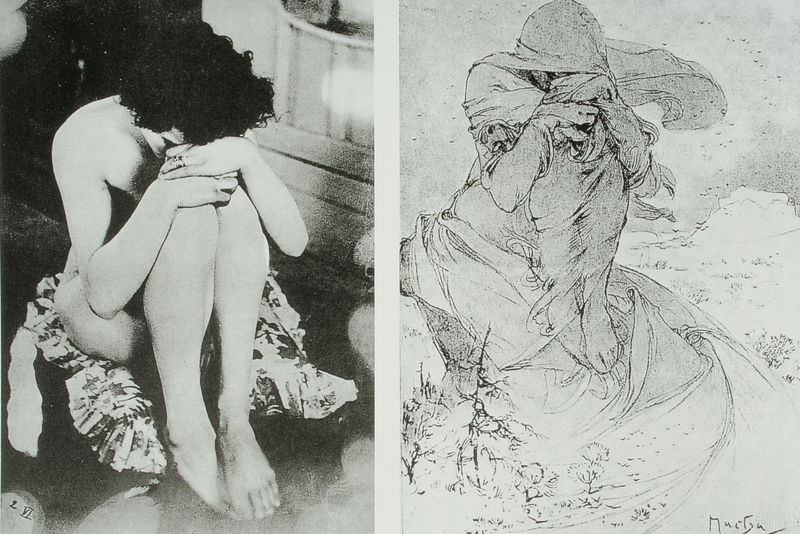
Titel: Februar; Fotografie eines Models für Februar
Künstler: Alfons Mucha
Schlagwörter: akt, baum, berg, dunkel, felsen, fuß, hand, haut, himmel, kopf, nackt, umhang, weiß, bäume, frauen, landschaft, mädchen, sitzen, bewegung, blumen, frau, frisur, grau, haar, hell, hintergrund, hut, kleid, licht, raum, schmuck, schwarz, skizze, zeichnung, zimmer, blick, blüten, gras, schleier, tuch, wiese, muster, wand, arm, arme, falten, gesicht, inkarnat, kleidung, trauer, bild, hände, innenraum, portrait, signatur, erde, gräser, horizont, hügel, kalt, natur, vögel, wind, einsam, boden, gewand, haare, pose, sitzend, stoff, tücher, innen, pflanzen, gebeugt, kontrast, locken, schulter, traurig, fliegen, beine, füße, hintern, hocke, kauern, modell, zwei, haltung, studie, berge, fels, grafik, linien, winter, angst, flattern, wehen, kissen, jugendstil, sitzende, draussen, kopftuch, sitzt, melancholie, melancholisch, bett, gesenkt, faltenwurf, laken, allein, nachdenklich, knie, knöchel, scham, waden, zehen, nachdenken, ring, entblösst, fallen, foto, fotografie, versteckt, bad, barfuss, unterschrift, ringe, gemalt, linie, bedeckt, kälte, kauernd, hocken, zeh, druck, schwarz weiss, radierung, stich, scharz, bleistift, photo, musterung, versunken, knieend, durchsichtig, knieen, gebückt, referenz, aussen, verborgen, drinnen, vorlage, skizzen, umhüllt, verhüllt, verstecken, verdeckt, verschleiert, gezeichnet, mucha, vergleich, hockend, versinken, räumlichkeit, enthüllt, hockende, eingehüllt, mit, schablone, ohne, gegensätze, fotomodell, unterschied, bekleidet, veränderung, gegenüberstellung, vorbild, angezogen, abzeichnen, alfons, alphonse, washington, kreuzen, anders, deckungsgleich, gegenteil, gegenteile, grundlage, medium, wasch, t, po